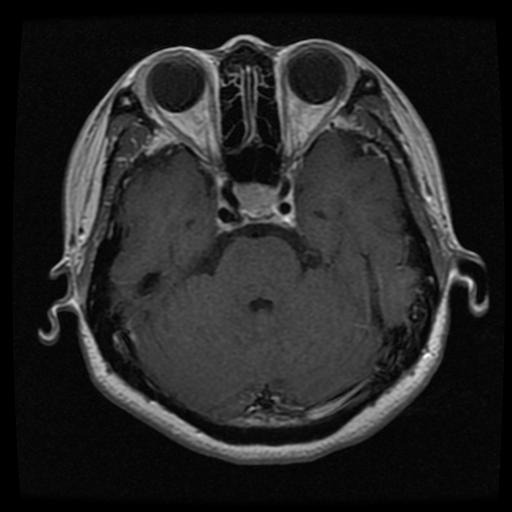
Label: pituitary